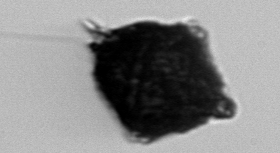
Label: Gonyaulax